Aerial crown-view tile of a tropical tree (Barro Colorado Island, Panama), acquired 20250124:
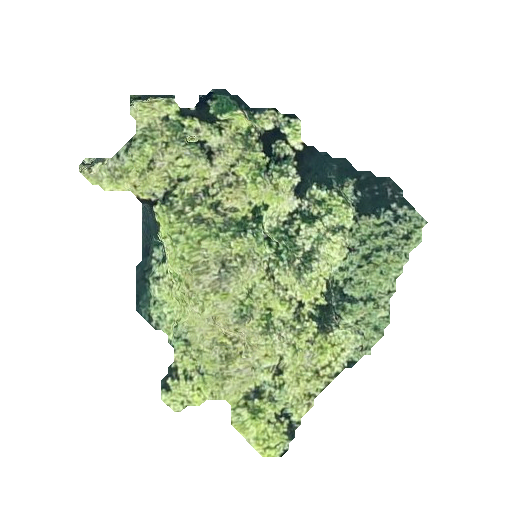
Species: Genipa americana
GBIF accepted scientific name: Genipa americana
Crown area: 106.834 m²